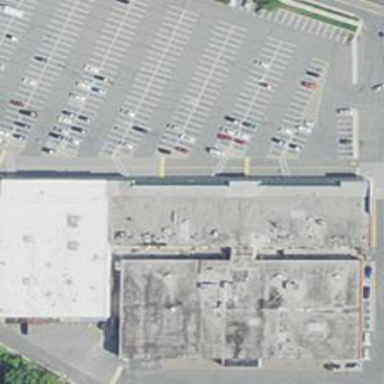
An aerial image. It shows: Leisure land featuring bowling alley.